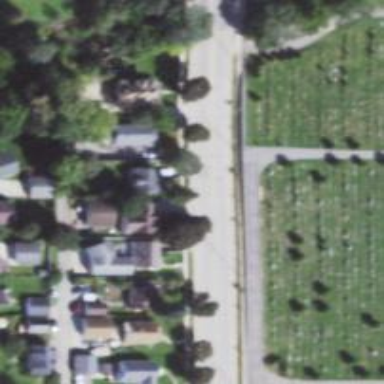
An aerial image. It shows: Asphalt driveway designated for the cemetery.